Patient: sex M, age 72
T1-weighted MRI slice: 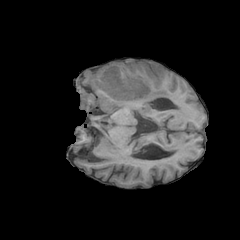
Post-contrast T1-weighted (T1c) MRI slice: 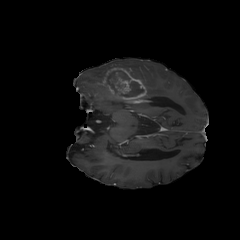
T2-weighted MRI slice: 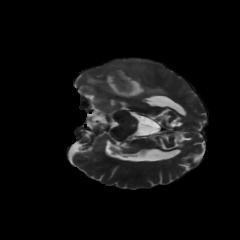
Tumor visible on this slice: yes
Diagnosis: Glioblastoma, IDH-wildtype
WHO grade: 4